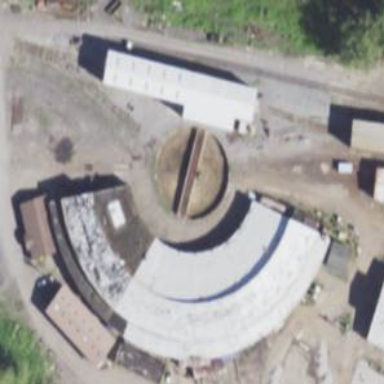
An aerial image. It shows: Roundhouse building next to railway.